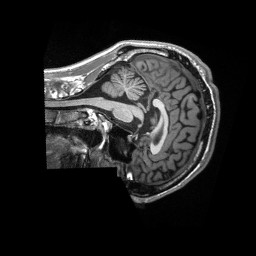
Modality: T1w
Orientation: sagittal
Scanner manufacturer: siemens
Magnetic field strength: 3 T
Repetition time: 2.3 s
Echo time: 0.00232 s